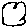
Label: cloud